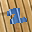
Label: 2